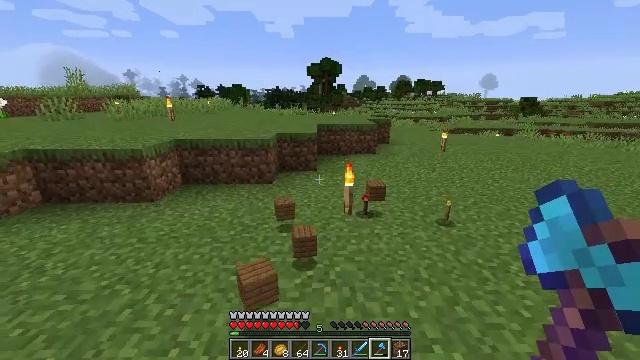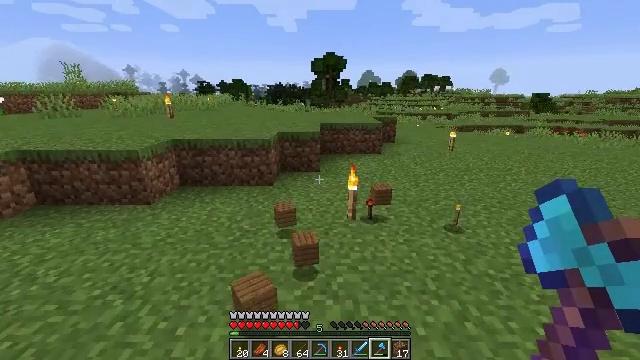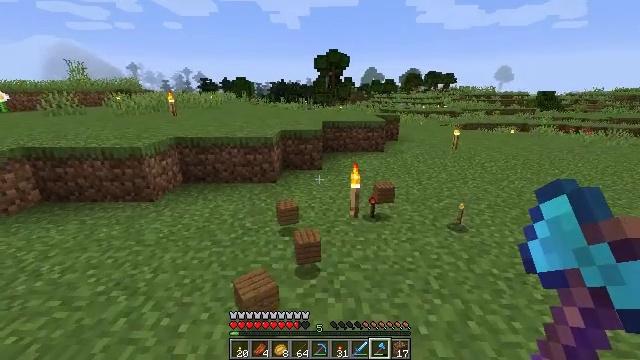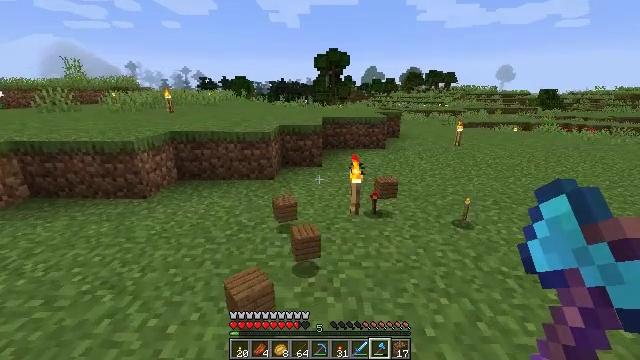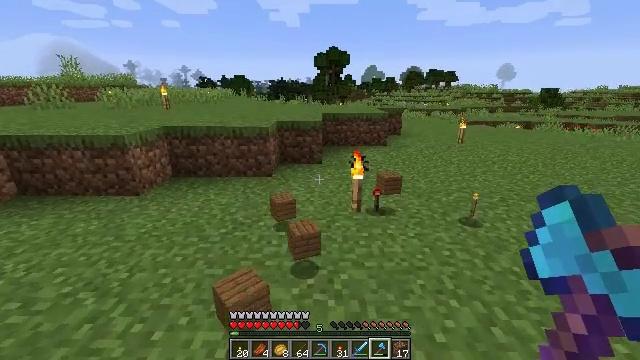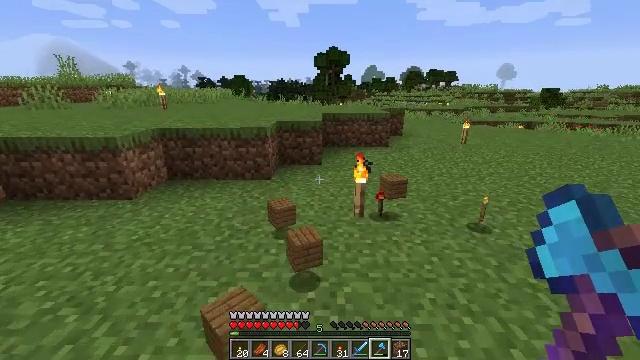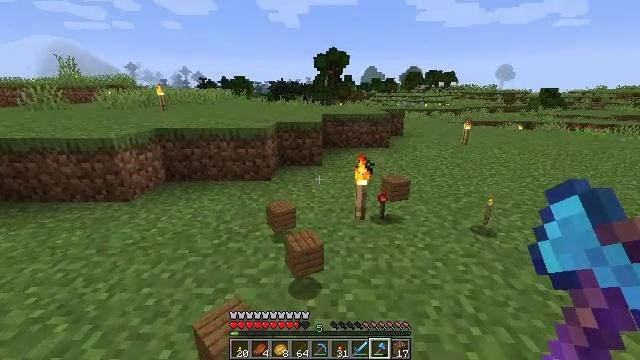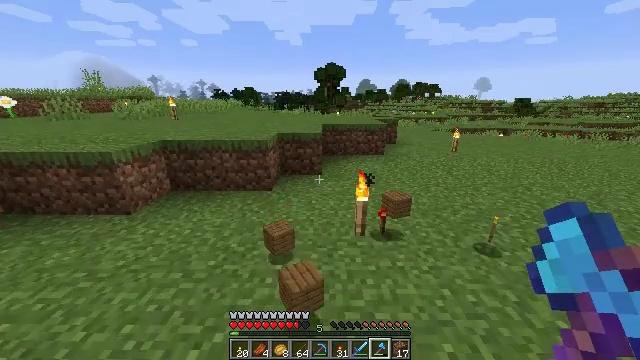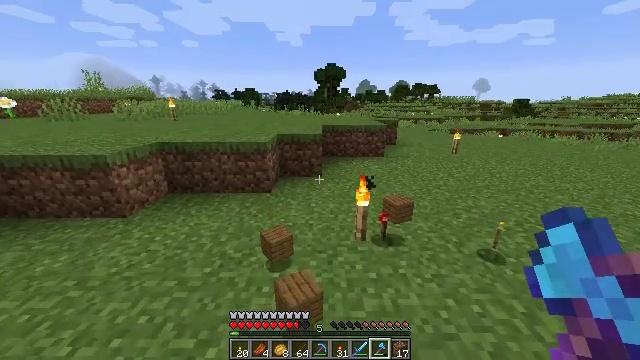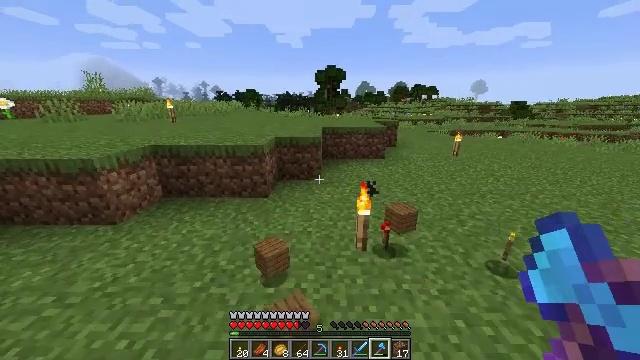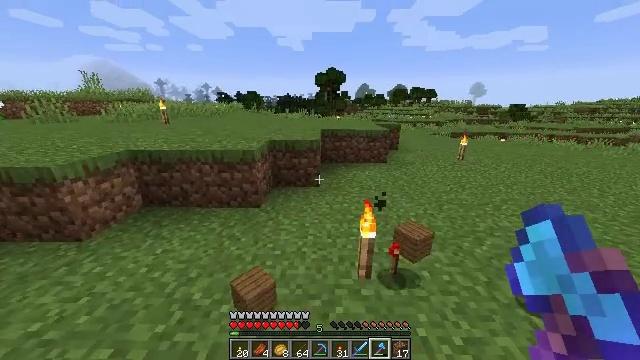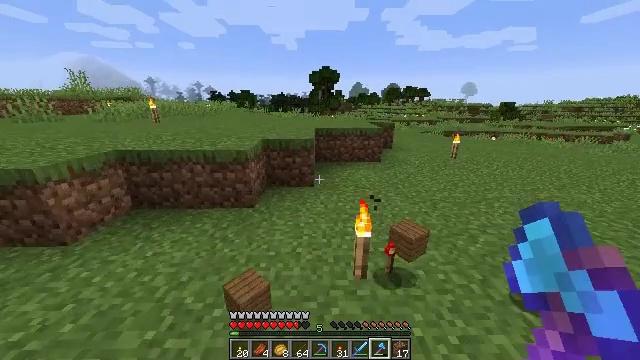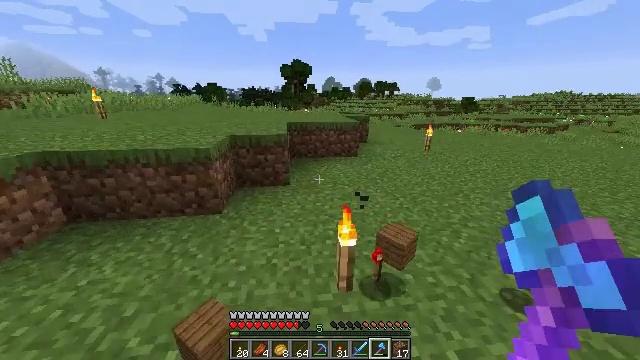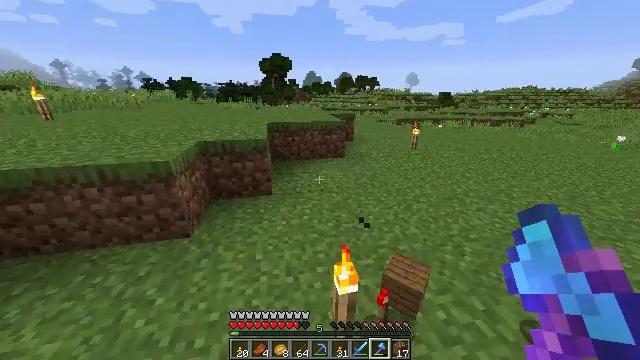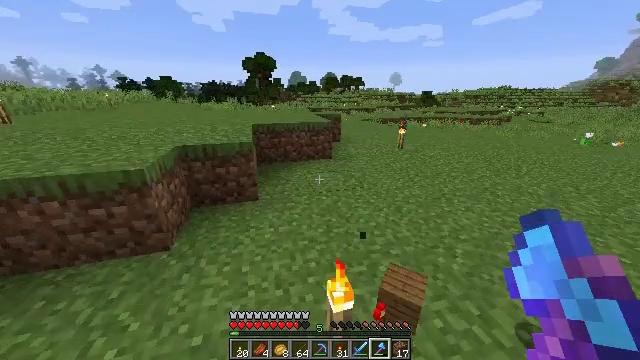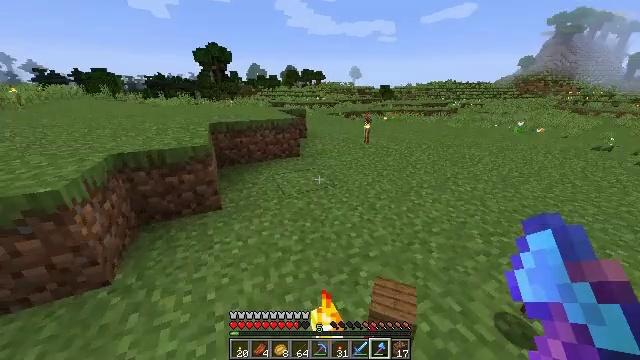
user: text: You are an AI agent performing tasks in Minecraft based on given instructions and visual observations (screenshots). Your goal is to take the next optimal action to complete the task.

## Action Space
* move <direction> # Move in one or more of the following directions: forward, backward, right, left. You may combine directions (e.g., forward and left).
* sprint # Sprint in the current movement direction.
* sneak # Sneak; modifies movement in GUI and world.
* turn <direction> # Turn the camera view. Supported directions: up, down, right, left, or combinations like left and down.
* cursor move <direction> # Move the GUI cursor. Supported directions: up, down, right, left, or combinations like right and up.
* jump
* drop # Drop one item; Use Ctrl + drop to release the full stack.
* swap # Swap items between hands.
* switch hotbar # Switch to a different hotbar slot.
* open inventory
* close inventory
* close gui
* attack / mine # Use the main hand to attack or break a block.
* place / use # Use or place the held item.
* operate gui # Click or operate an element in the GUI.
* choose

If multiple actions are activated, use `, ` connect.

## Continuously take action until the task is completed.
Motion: motion action
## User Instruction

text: Attack the redstone torch to break it.
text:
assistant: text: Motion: move forward, jump
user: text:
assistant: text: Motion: move forward, jump
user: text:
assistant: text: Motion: move forward
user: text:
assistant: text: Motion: move forward
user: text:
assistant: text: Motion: move forward, sprint
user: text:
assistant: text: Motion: move forward, sprint
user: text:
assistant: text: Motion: move forward, sprint
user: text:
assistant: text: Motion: move forward
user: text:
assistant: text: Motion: move forward
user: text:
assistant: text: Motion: move forward
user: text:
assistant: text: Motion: move forward, sprint, turn right
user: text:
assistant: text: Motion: move forward, sprint, turn right and down
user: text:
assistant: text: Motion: move forward, sprint, turn right
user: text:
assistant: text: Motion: move forward, turn right
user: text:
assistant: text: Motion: move forward, turn right and down
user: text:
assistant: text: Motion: move forward, turn right and down
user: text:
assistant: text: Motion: move forward, sprint, turn right and down
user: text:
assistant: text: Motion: move forward, sprint, turn right and down
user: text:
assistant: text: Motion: move forward, sprint, turn right and down
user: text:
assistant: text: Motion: move forward, turn right and down
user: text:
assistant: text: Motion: move forward, turn right and down
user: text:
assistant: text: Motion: move forward, sprint, turn right
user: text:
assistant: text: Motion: move forward, sprint, turn right and down
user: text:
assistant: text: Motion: move forward, sprint, turn right and down
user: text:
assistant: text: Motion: move forward, turn right and down
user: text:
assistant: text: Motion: move forward, turn right and down
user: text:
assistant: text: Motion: move forward, turn right and down
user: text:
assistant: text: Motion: move forward, turn right and down
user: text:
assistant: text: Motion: move forward and move right, turn right
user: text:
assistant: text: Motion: move forward and move right, turn right